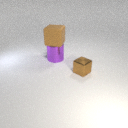
large purple metal cylinder to the left of small brown metal cube